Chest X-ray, AP view. Patient: 14 years old, sex M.
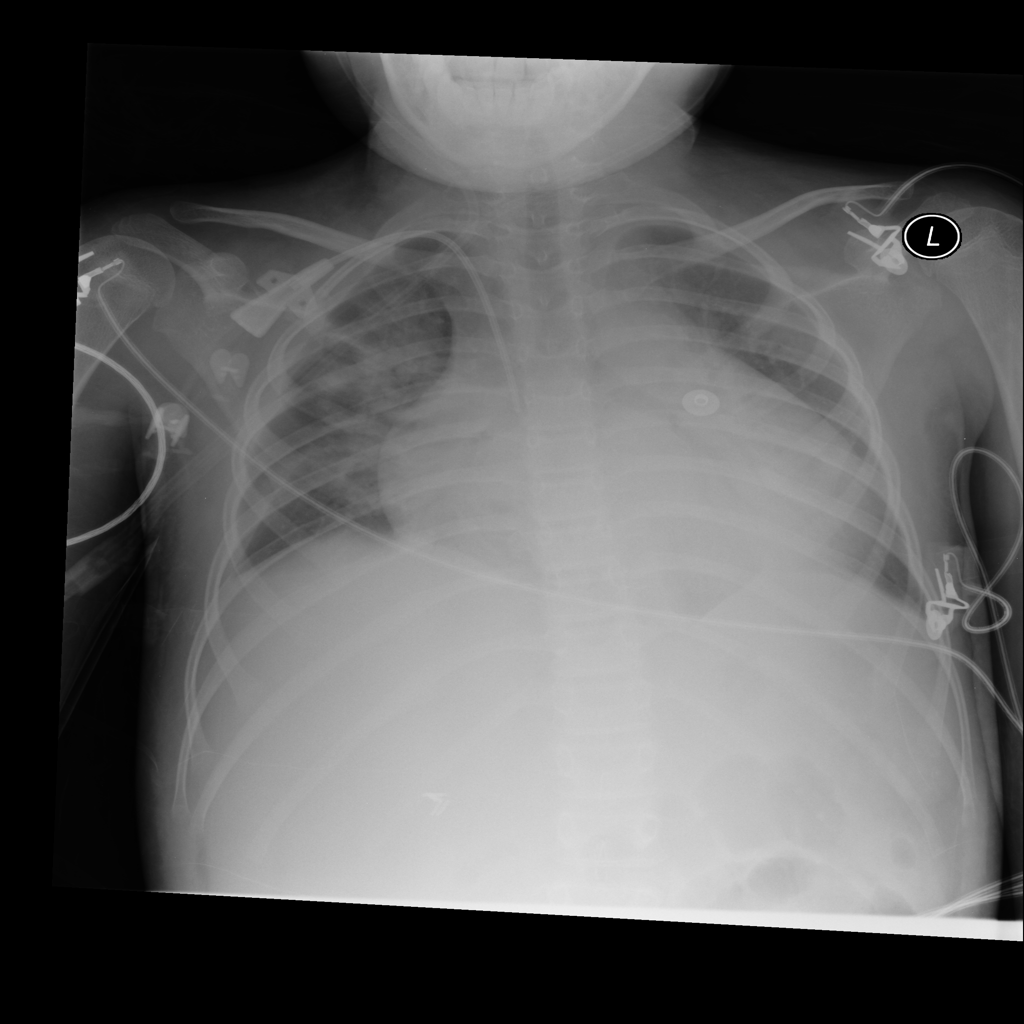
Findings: Effusion